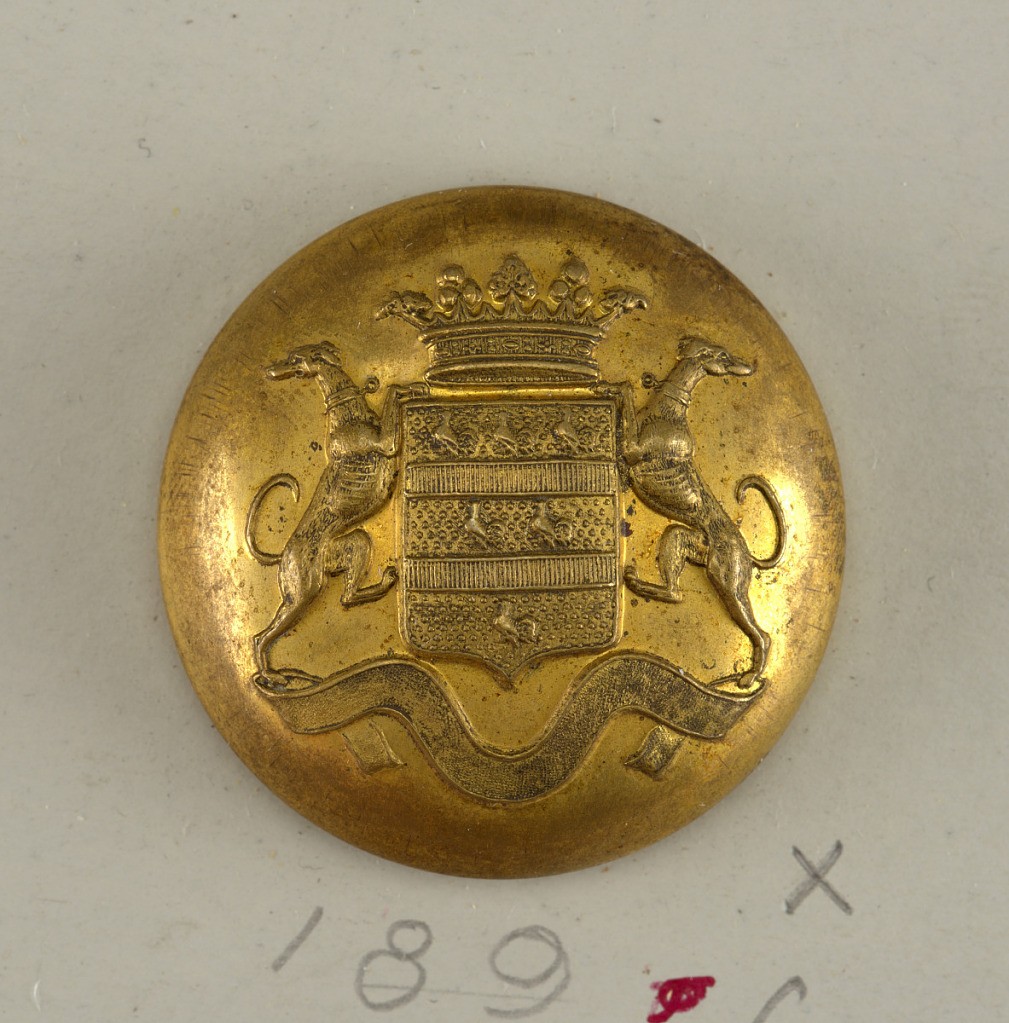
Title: Button
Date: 19th century
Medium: Brass, gold plated
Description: Button showing shield with coat of arms (Six cocks and two bars) with greyhound supporters standing on a ribbon; above, a crown. On reverse, "A paumier & G Daguy paris"; brass shank.

Component -c is on card H